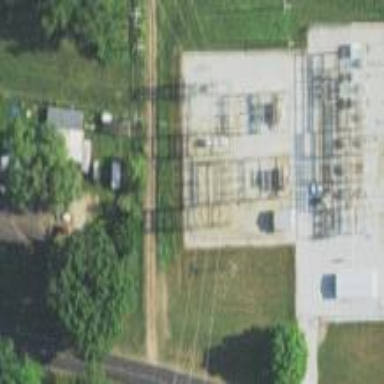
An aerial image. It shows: Power substation with transmission level designation. It is enclosed by fence.